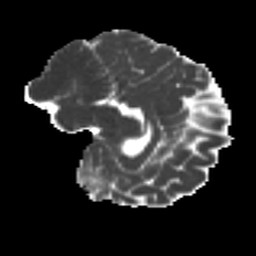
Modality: MD
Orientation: sagittal
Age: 23
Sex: female
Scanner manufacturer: ge
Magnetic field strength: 3 T
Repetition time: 7.8 s
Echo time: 0.0606 s